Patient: sex F, age 62
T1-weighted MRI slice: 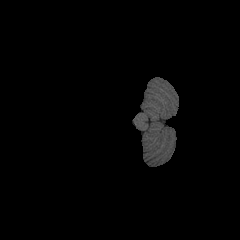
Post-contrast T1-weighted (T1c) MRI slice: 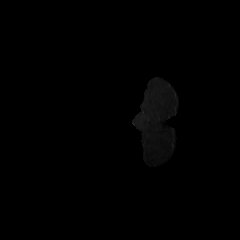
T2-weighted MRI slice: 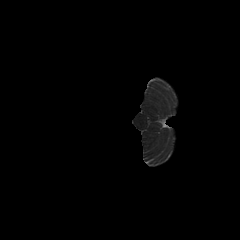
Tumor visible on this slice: no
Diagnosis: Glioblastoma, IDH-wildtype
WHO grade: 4